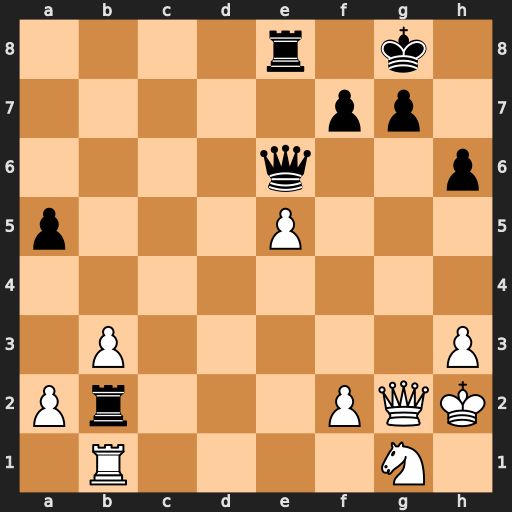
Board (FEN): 4r1k1/5pp1/4q2p/p3P3/8/1P5P/Pr3PQK/1R4N1
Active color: w
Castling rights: -
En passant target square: -
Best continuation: Rxb2 Qxe5+ f4